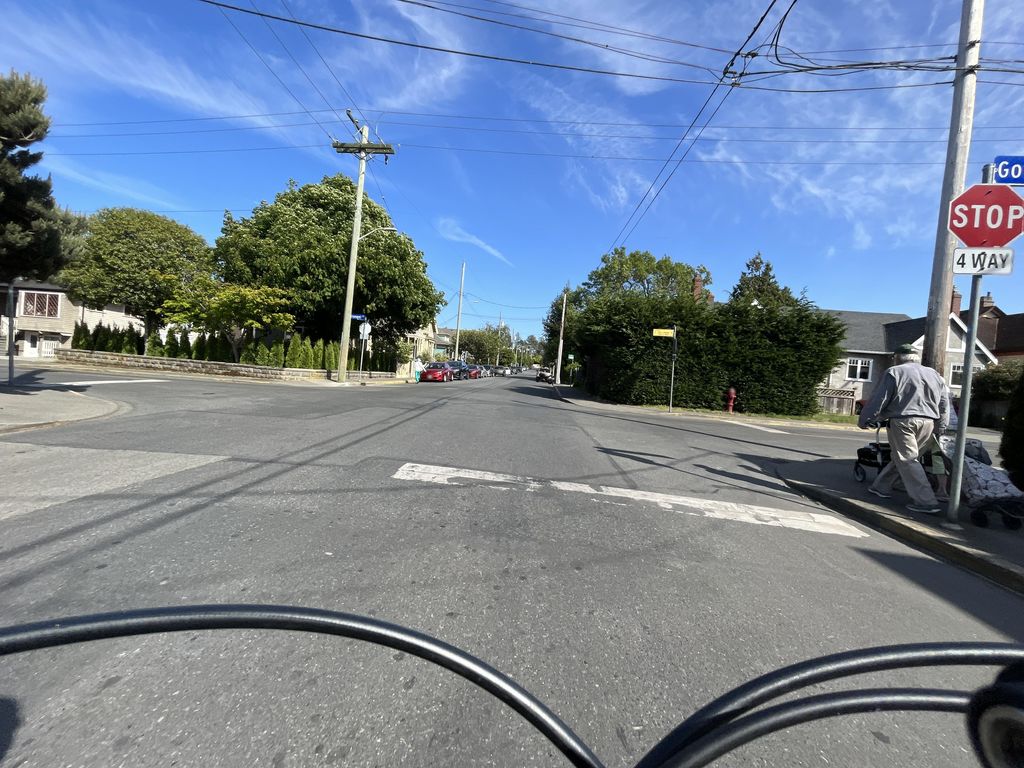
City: victoria